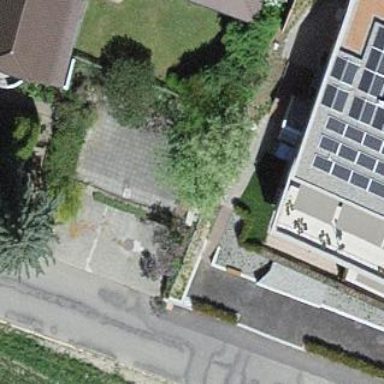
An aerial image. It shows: Group of garages.